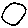
Label: circle